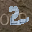
Label: 2